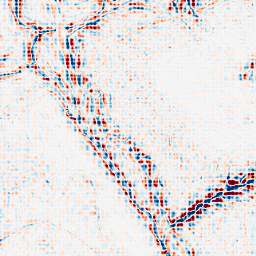
Category: wavelet
Decomposition family: wavelet_dwt
Decomposition parameters: wavelet: db4
level: 3
Upsampling method: sinc_blackman
Upsampling parameters: scale: 4
kernel_size: 4
Upsampling scale: 4